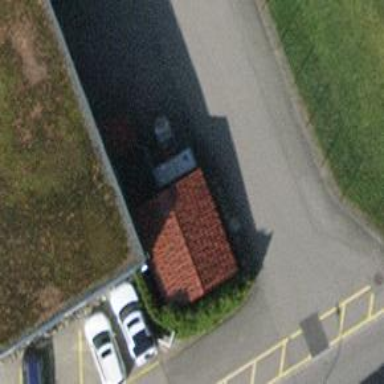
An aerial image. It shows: Surveillance object is present in the image.